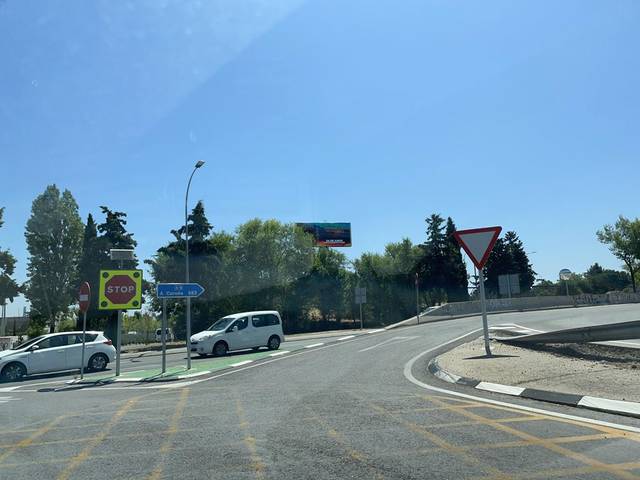
Region: Spain
Coordinates: 40.463, -3.771